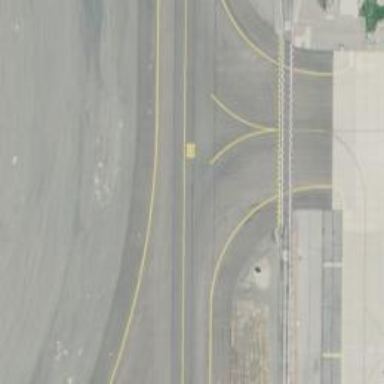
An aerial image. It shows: Image of taxiway at airport.